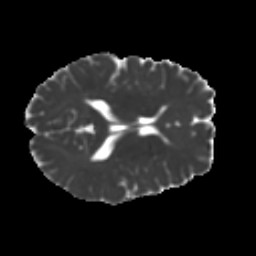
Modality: MD
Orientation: axial
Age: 31
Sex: male
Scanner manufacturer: ge
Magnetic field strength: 3 T
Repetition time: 7.8 s
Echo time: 0.0607 s